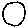
Label: circle